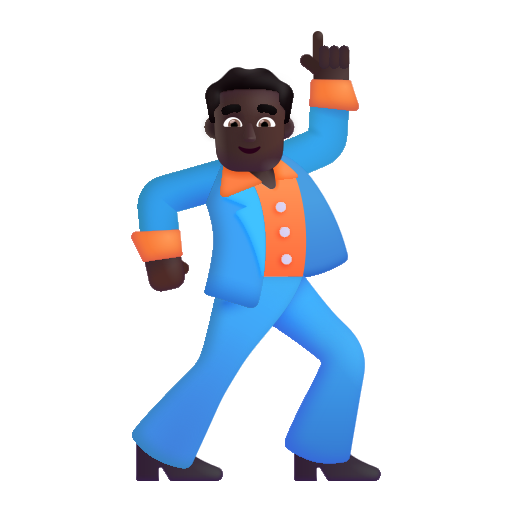
man dancing color dark